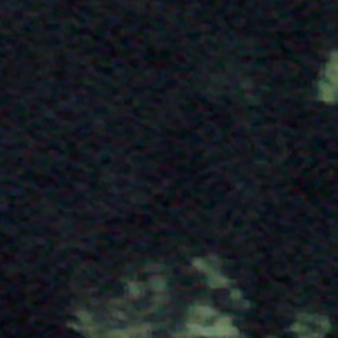
Label: other